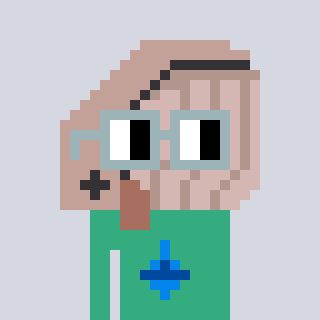
a pixel art character with square dark gray glasses, a whale-shaped head and a teal-colored body on a cool background